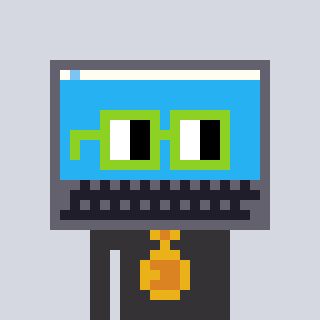
a pixel art character with square light green glasses, a laptop-shaped head and a grayscale-colored body on a cool background